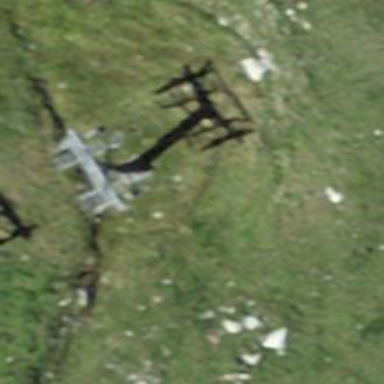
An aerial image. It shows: Pylon used for aerialway.